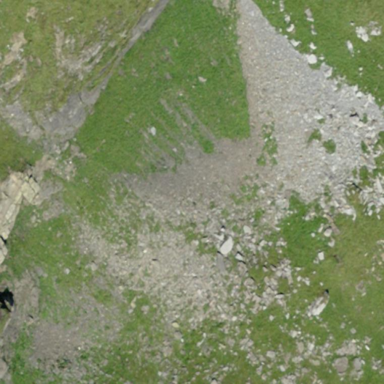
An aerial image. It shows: Scree landscape.